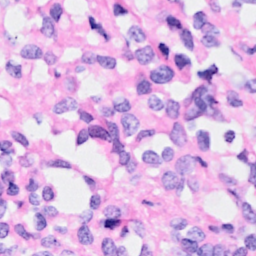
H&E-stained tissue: Breast